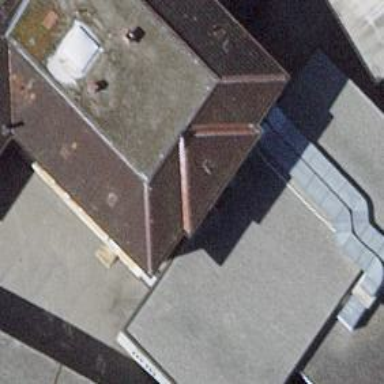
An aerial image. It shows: Restaurant.